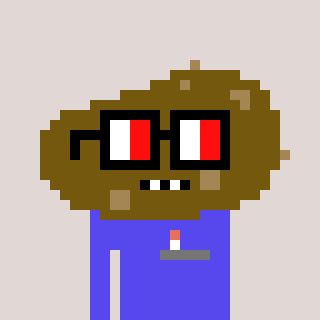
a pixel art character with square glasses with black frames and red eyes, a potato-shaped head and a computerblue-colored body on a warm background